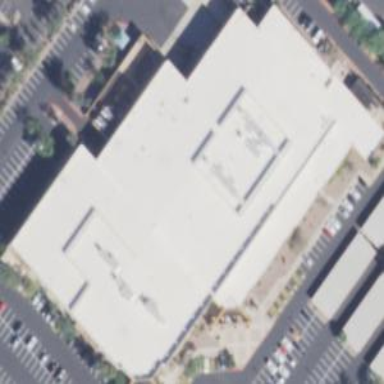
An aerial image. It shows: Building.